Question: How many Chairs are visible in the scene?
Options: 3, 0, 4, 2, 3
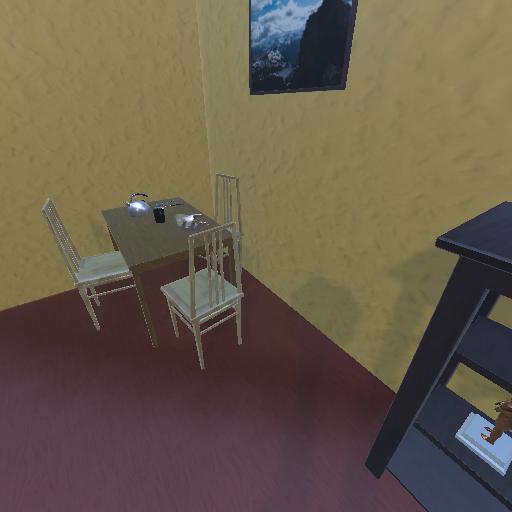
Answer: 3